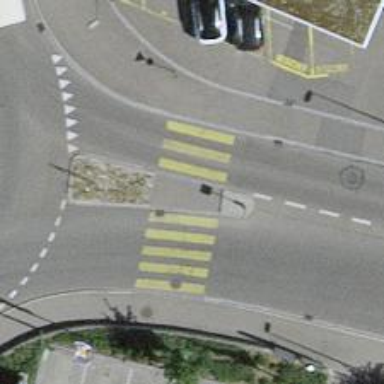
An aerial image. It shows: Uncontrolled zebra crossing with central island.